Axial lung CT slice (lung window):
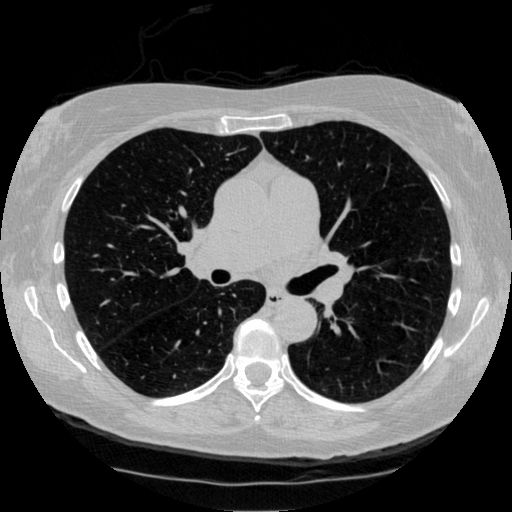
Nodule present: no